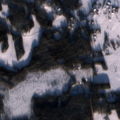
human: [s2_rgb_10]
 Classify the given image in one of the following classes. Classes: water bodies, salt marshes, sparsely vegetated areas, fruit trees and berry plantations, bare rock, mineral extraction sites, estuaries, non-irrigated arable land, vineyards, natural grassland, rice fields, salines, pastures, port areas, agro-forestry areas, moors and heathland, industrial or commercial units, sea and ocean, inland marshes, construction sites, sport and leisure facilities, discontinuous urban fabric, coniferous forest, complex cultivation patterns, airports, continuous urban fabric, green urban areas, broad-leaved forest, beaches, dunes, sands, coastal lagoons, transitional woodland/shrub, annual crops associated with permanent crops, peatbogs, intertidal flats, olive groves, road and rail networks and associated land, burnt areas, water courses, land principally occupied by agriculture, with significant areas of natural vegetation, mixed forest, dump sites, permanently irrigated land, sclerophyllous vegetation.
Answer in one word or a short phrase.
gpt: non-irrigated arable land, land principally occupied by agriculture, with significant areas of natural vegetation, coniferous forest